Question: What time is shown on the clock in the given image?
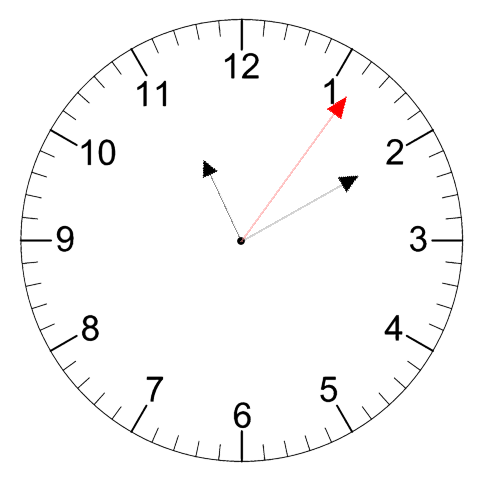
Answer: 11:10:06